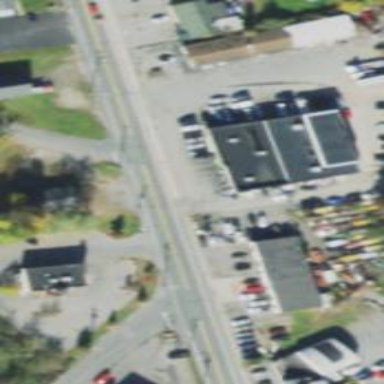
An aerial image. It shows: Swimming pool shop.